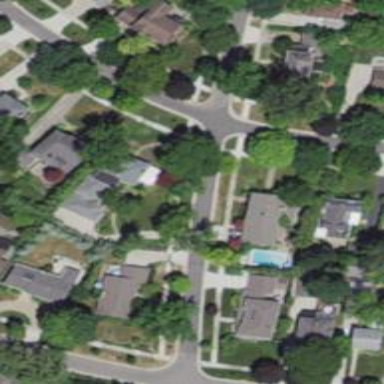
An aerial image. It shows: Footway.